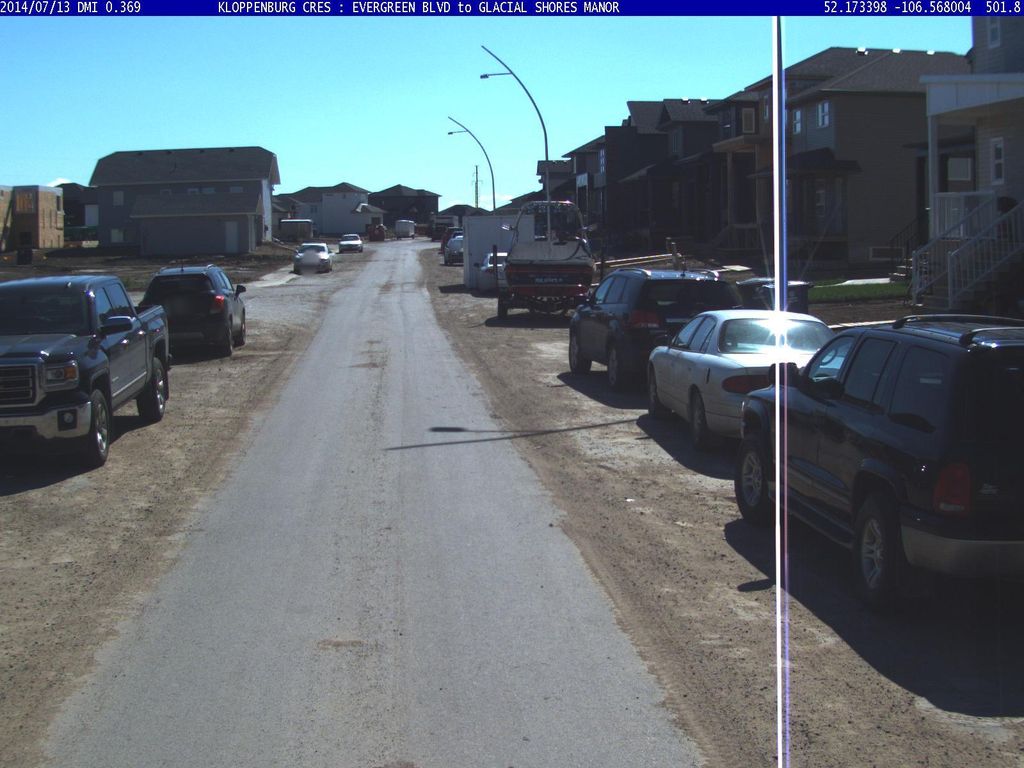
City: saskatoon